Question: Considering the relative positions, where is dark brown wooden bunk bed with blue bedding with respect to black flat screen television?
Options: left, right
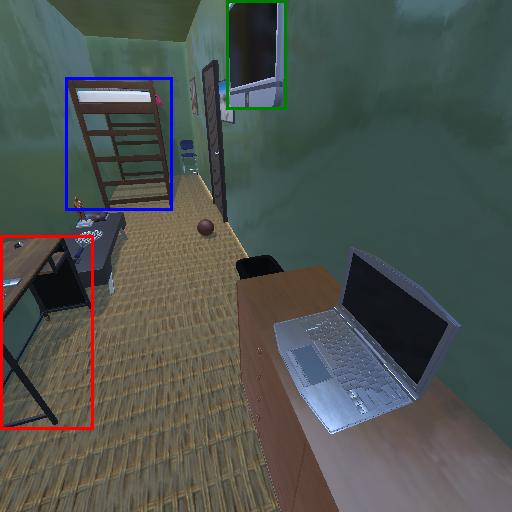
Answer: left